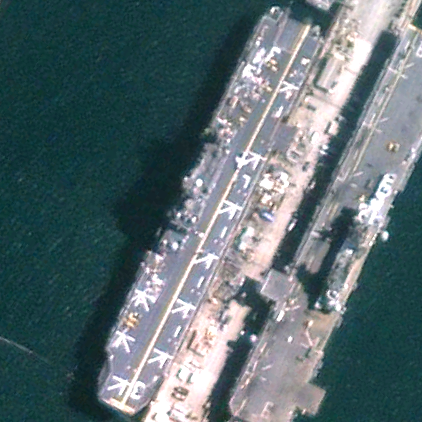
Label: assault